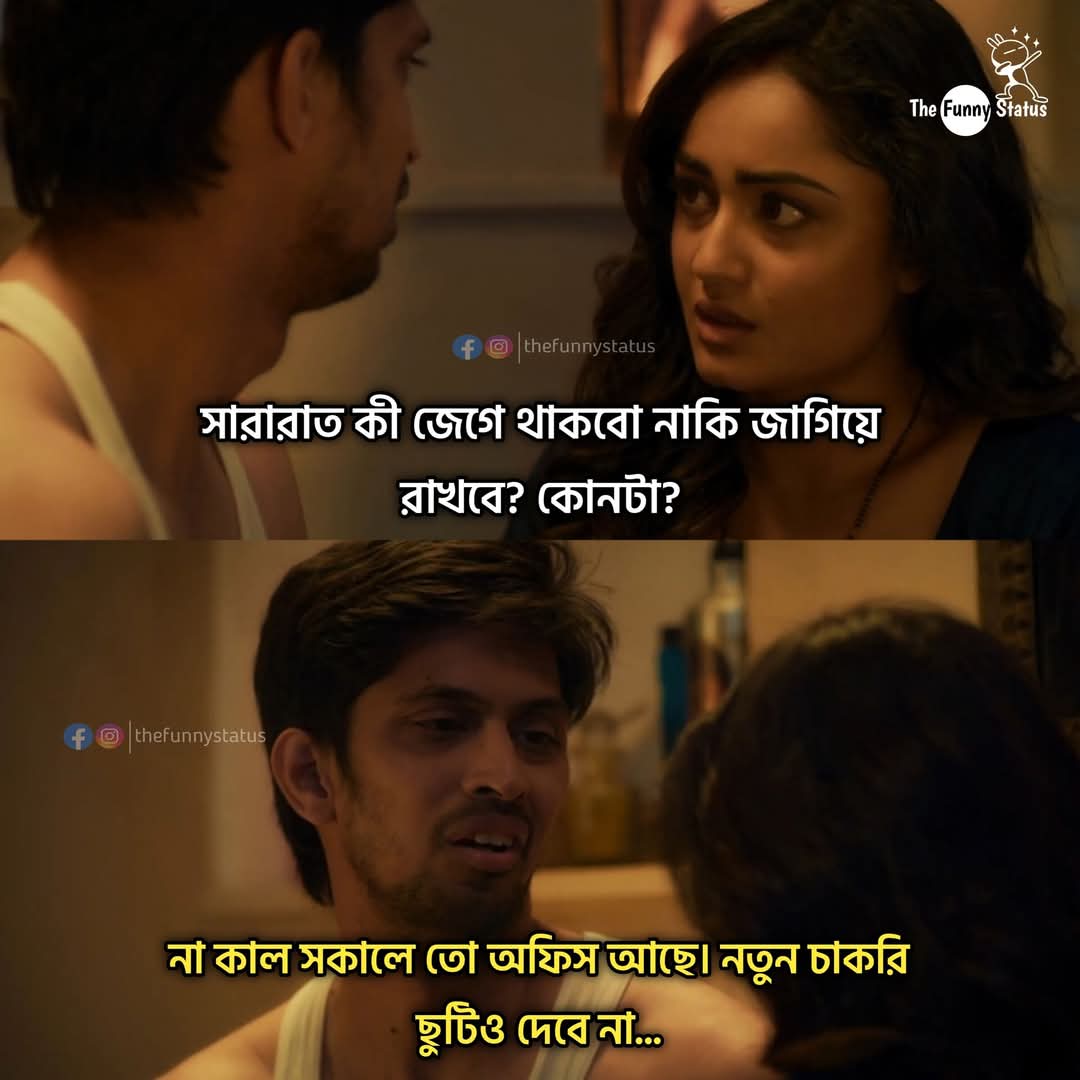
Text: সারারাত কী জেগে থাকবো নাকি জাগিয়ে রাখবে? কোনটা?
না কাল সকালে তো অফিস আছে। নতুন চাকরি ছুটিও দেবে না...
Label: Non Hate